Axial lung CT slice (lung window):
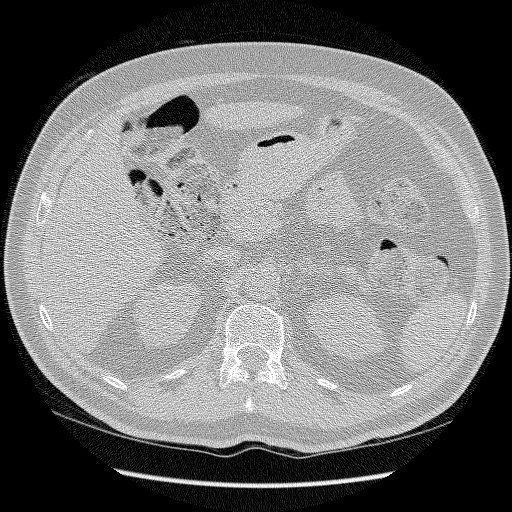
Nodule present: no